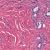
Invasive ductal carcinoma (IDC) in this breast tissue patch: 1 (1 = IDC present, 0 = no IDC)